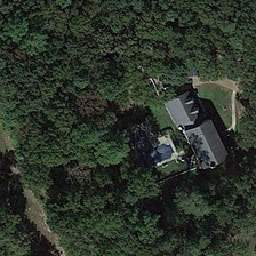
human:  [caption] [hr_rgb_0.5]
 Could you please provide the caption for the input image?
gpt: The dense forests cast a huge shadow over the villa.

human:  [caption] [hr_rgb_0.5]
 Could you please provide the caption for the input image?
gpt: The dense woods cast a huge shadow on the villa.

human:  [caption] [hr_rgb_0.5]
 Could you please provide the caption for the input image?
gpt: The thick forest cast a big shadow on the villa.

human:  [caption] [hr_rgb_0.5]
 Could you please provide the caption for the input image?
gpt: The dense woods cast a huge shadow over the village.

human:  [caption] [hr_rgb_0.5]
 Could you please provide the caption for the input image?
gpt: The thick forest cast a big shadow on the villa.